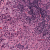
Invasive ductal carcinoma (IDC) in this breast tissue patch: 1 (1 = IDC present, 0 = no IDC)